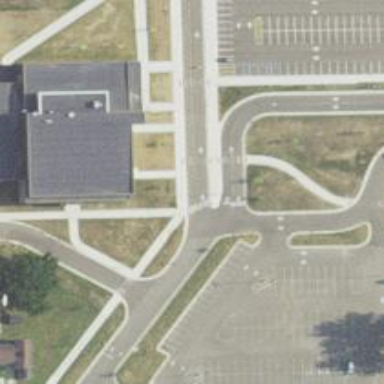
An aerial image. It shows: Marked crossing on the road.